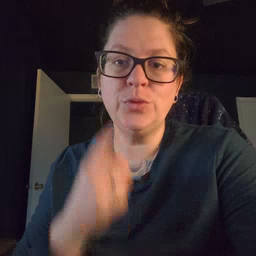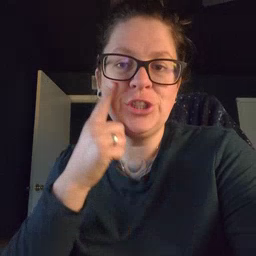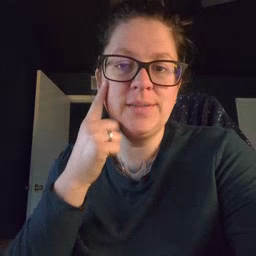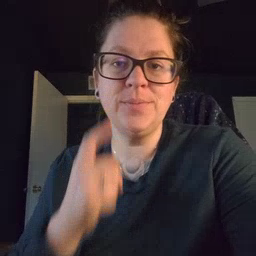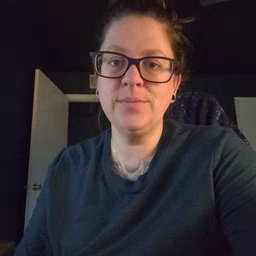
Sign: cheek